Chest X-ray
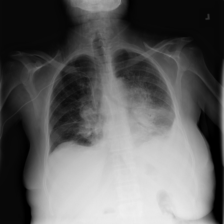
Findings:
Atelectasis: negative
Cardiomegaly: negative
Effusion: positive
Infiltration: positive
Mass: negative
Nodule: negative
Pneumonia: negative
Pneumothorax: negative
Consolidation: negative
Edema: negative
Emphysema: negative
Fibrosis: negative
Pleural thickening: negative
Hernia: negative